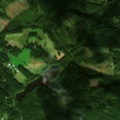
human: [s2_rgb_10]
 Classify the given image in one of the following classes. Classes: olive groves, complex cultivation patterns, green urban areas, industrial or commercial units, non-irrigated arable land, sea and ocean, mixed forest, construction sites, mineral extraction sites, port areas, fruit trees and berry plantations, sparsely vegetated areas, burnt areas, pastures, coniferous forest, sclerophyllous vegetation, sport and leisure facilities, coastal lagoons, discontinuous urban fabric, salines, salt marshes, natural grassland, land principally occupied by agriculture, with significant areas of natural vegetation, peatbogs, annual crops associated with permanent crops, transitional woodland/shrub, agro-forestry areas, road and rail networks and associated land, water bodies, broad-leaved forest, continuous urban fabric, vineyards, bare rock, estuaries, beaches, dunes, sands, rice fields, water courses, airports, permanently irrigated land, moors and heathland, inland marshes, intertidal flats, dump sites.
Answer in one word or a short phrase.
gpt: coniferous forest, mixed forest, transitional woodland/shrub